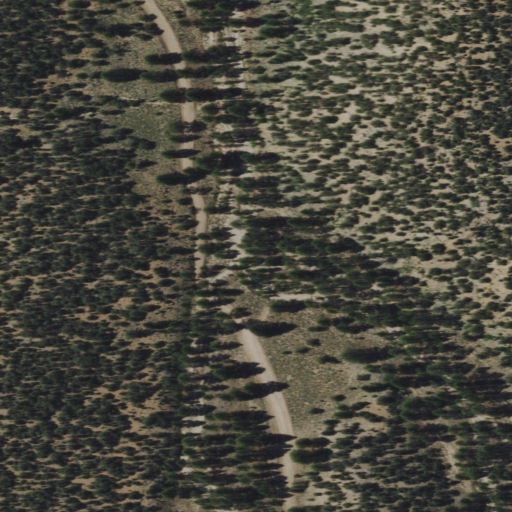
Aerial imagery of valley in Nevada named Sheep Canyon containing evergreen forest and shrub